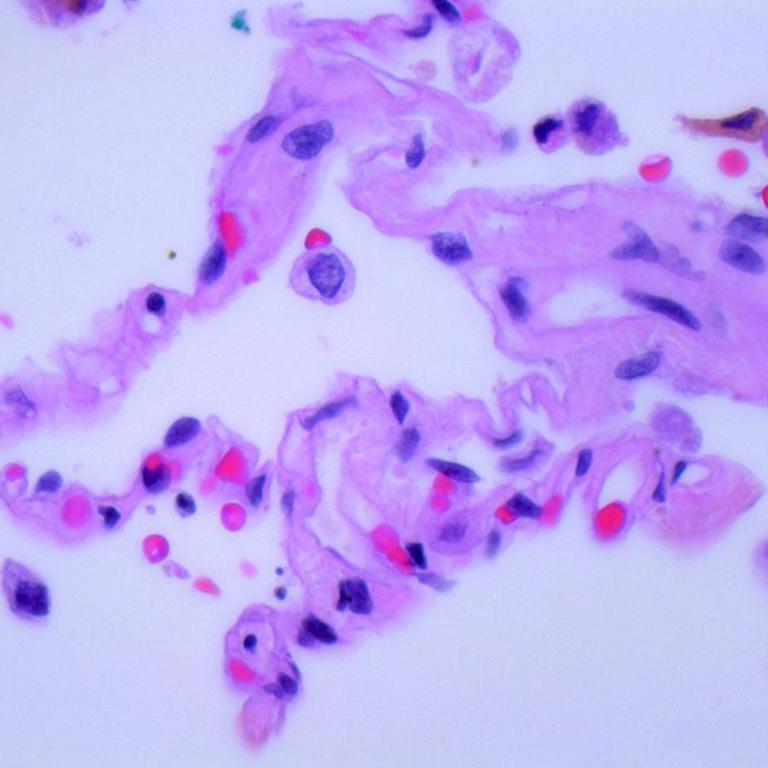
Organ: lung
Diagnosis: benign